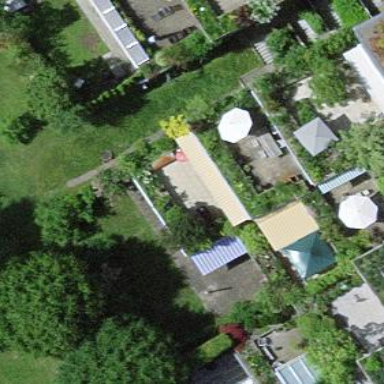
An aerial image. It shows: Terrace building.